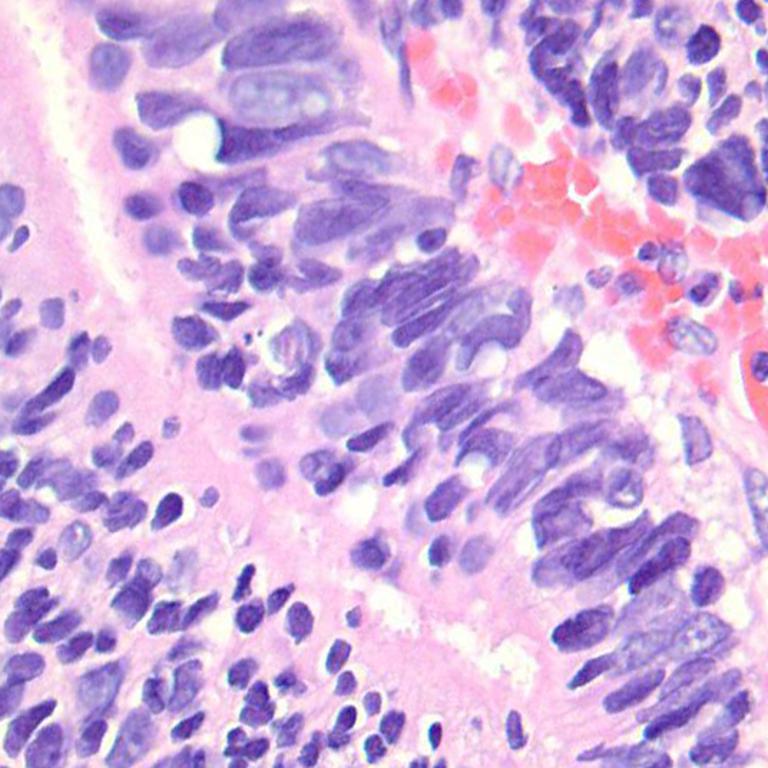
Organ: colon
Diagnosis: adenocarcinomas